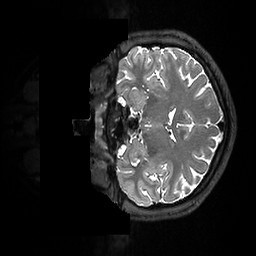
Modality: T2w
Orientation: coronal
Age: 22
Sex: female
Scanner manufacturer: ge
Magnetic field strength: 3 T
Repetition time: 3.202 s
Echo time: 0.0667 s